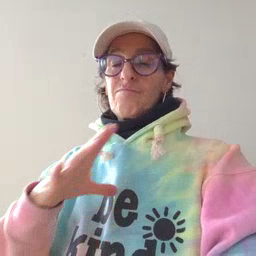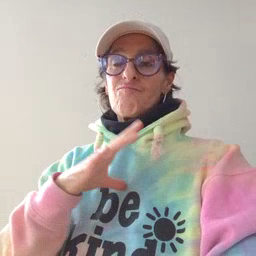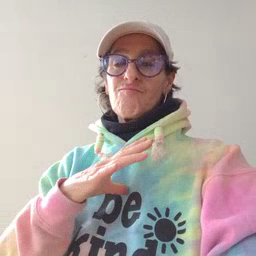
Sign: fine